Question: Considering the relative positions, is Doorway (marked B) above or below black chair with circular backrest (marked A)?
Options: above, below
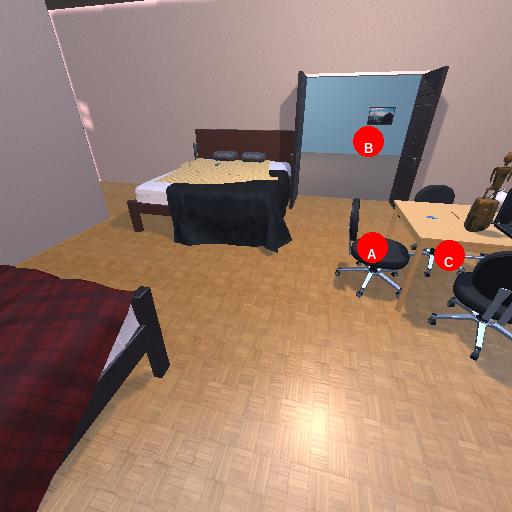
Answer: above